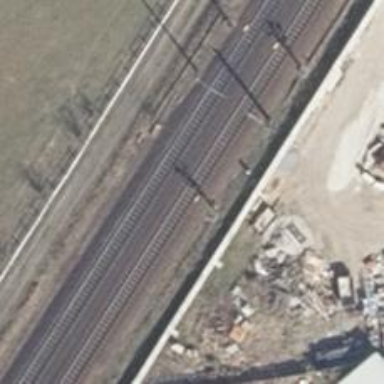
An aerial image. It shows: Railway signal.